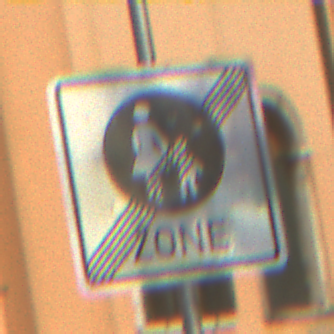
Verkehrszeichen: EndeFussgaengerzone
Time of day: MorningAfternoon
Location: Outdoor (Urban)
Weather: Clear
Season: NotSpecified
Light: Natural